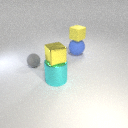
small yellow rubber cube above large blue rubber sphere